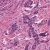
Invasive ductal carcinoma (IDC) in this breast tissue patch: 1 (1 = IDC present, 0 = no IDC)